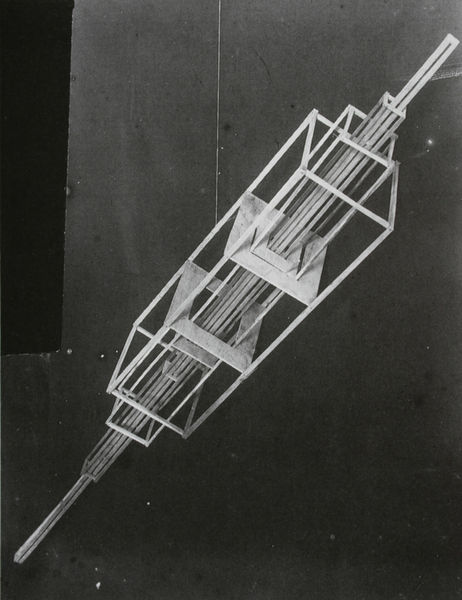
Titel: Raumkonstruktion
Künstler: Gustav Kluzis
Standort: Kassel
Institution: Fridericianum
Schlagwörter: körper, weiß, grau, hintergrund, holz, schwarz, zeichnung, architektur, gitter, turm, skulptur, modell, perspektive, russland, abstrakt, flächen, modern, grafik, graphik, linien, metall, plastik, foto, fotografie, photographie, gerüst, rechteck, schwarzweiß, kasten, photo, dynamisch, konstruktion, diagonale, stange, streben, geometrie, quadrat, aufnahme, bau, kuben, installation, konstruktivismus, senkrechte, waagerechte, suprematismus, würvel